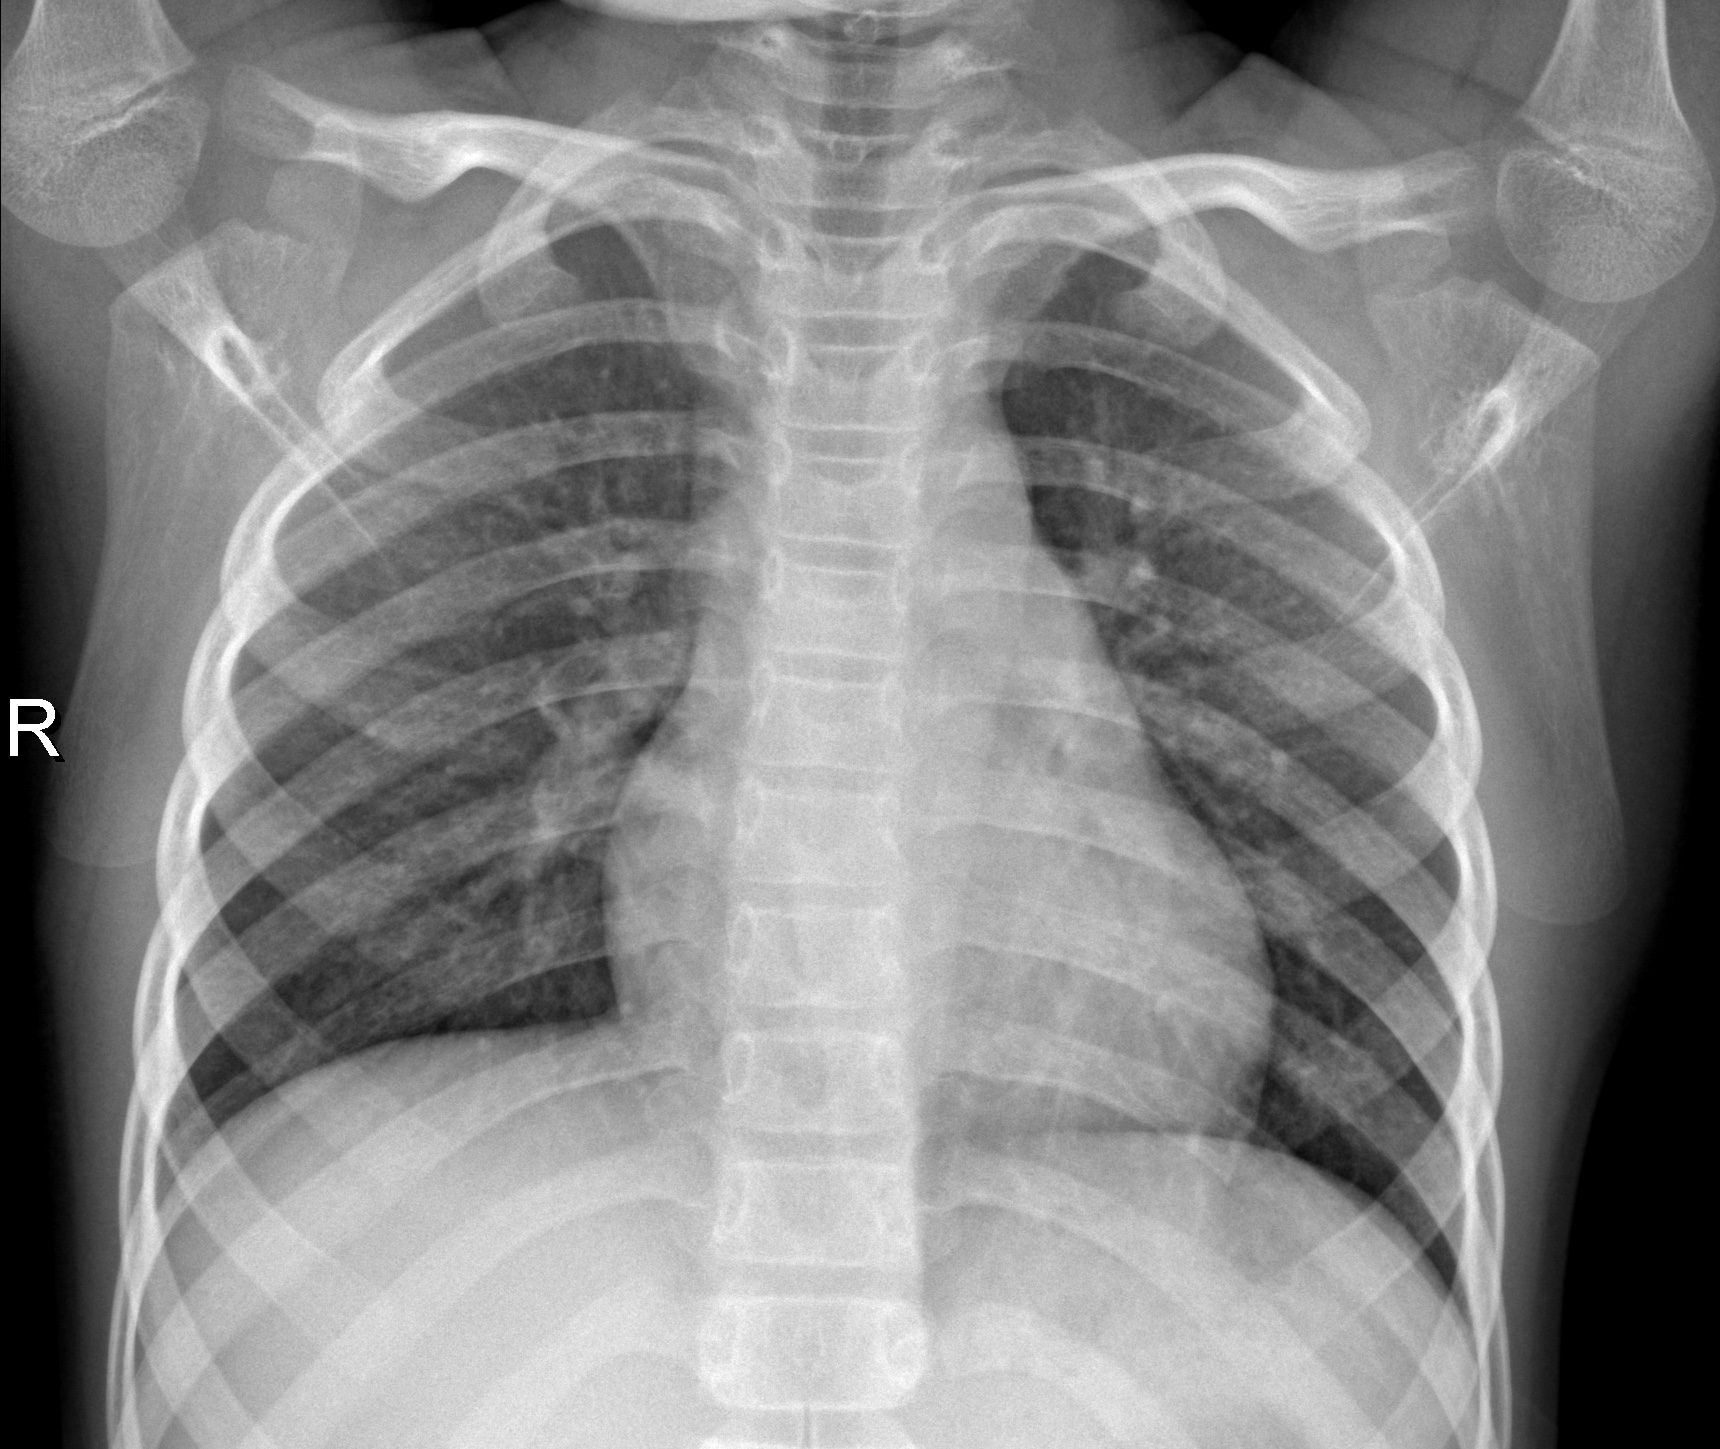
Diagnosis: NORMAL